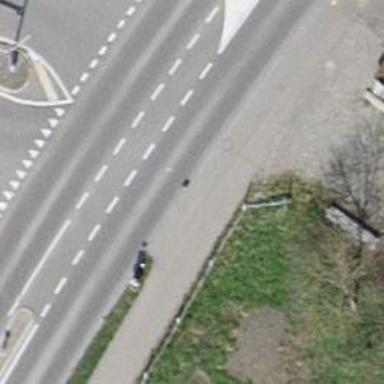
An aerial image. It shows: Asphalt road at the secondary link level.